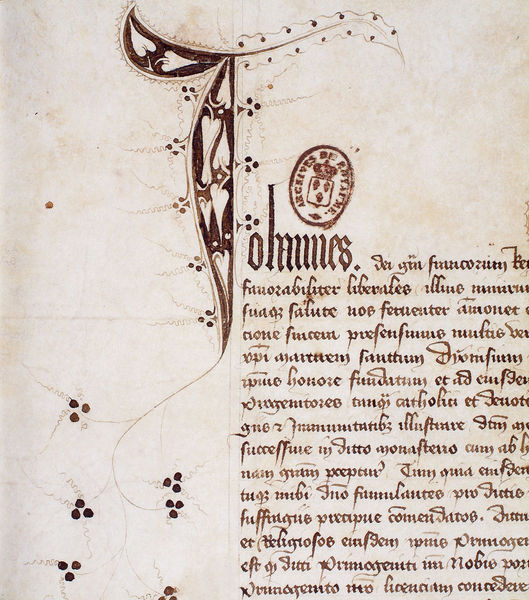
Titel: Der König Frankreichs Jean II. le Bon autorisierte seinen erstgeborenen Sohn, Charles, Herzog der Normandie und Dauphin von Viennois, in der Abtei Saint-Denis beigesetzt zu werden
Institution: Paris, Archives nationales
Schlagwörter: blätter, weiß, blume, braun, schwarz, zeichnung, muster, ornament, alt, bibel, johannes, öl, ast, drei, blatt, krone, schrift, papier, detail, floral, verzierung, deutsch, punkte, buch, kohle, zweig, seite, illustration, text, buchstabe, buchstaben, initiale, stempel, tinte, schriftbild, ranke, pergament, wappen, gotisch, mittelalter, siegel, urkunde, letter, handschrift, botschaft, latein, initial, buchmalerei, majuskel, evangelist, evangelium, evangeliar, geschrieben, missale, messbuch, j, gotuscg